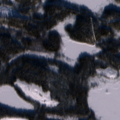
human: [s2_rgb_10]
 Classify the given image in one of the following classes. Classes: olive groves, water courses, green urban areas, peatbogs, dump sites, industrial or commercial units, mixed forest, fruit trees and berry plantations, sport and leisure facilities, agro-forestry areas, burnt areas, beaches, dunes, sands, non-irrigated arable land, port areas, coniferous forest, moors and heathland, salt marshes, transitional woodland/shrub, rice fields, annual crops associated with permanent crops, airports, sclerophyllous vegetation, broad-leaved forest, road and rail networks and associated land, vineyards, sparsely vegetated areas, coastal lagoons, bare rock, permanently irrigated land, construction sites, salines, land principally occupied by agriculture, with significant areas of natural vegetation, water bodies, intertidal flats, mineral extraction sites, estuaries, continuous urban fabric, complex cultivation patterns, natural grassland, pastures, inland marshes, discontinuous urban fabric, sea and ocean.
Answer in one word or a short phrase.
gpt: coniferous forest, transitional woodland/shrub, water bodies